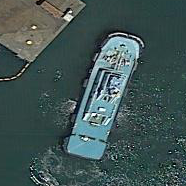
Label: civil